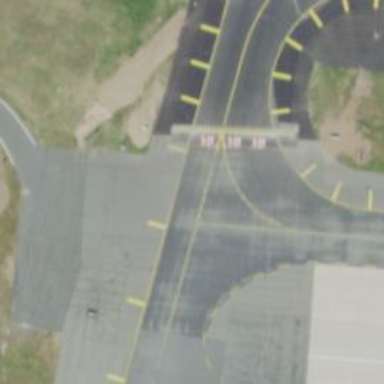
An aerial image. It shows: Image of taxiway at airport.